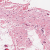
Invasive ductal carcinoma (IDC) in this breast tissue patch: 0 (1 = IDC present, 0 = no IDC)